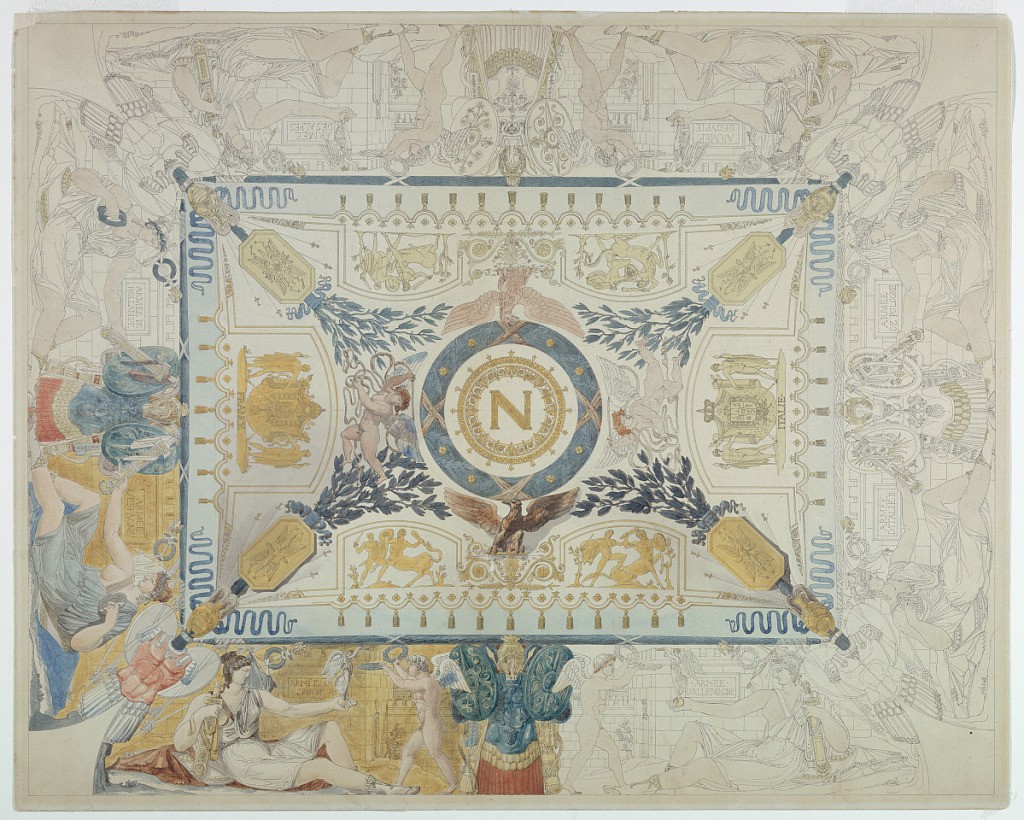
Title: Design for a painted ceiling
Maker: Charles Percier, French, 1764–1838
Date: ca. 1810
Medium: Pen and black ink, brush and watercolor, graphite on white laid paper
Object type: Drawing
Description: In the middle of the center rectangle is a circular medallion with Napoleonic N; the coats of arms of the emperor and of the King of Italy are shown laterally. Laurels are in  each corner of the interior square; depictions of men battling centaurs between the laurels. Outside edge around center rectangle are identical depictions of Victory presenting a figure to a winged male nude. Each scene is separated by armor. The plaques behind each figure refer to specific victories of the Napoeonic army.  The conquered armies are noted on the plaques. The center rectangle and the scenes on the lower left are completed with color.